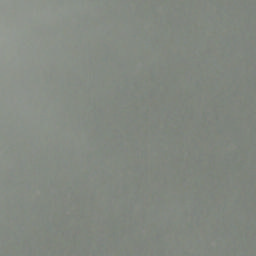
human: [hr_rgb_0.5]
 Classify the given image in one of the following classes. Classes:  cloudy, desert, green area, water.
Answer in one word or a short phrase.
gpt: cloudy